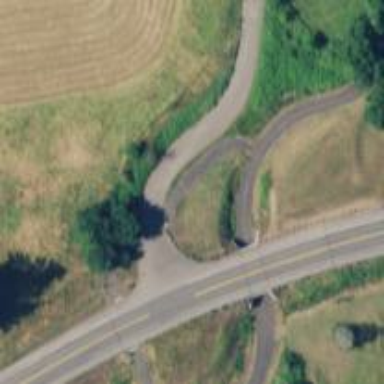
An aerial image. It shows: Asphalt cycleway.